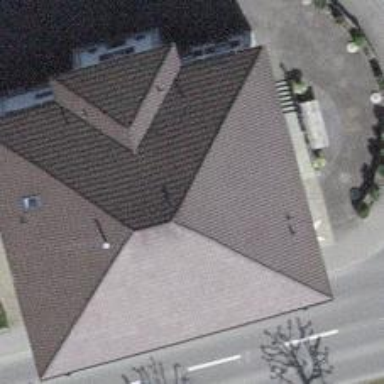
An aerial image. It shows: Restaurant.